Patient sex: F
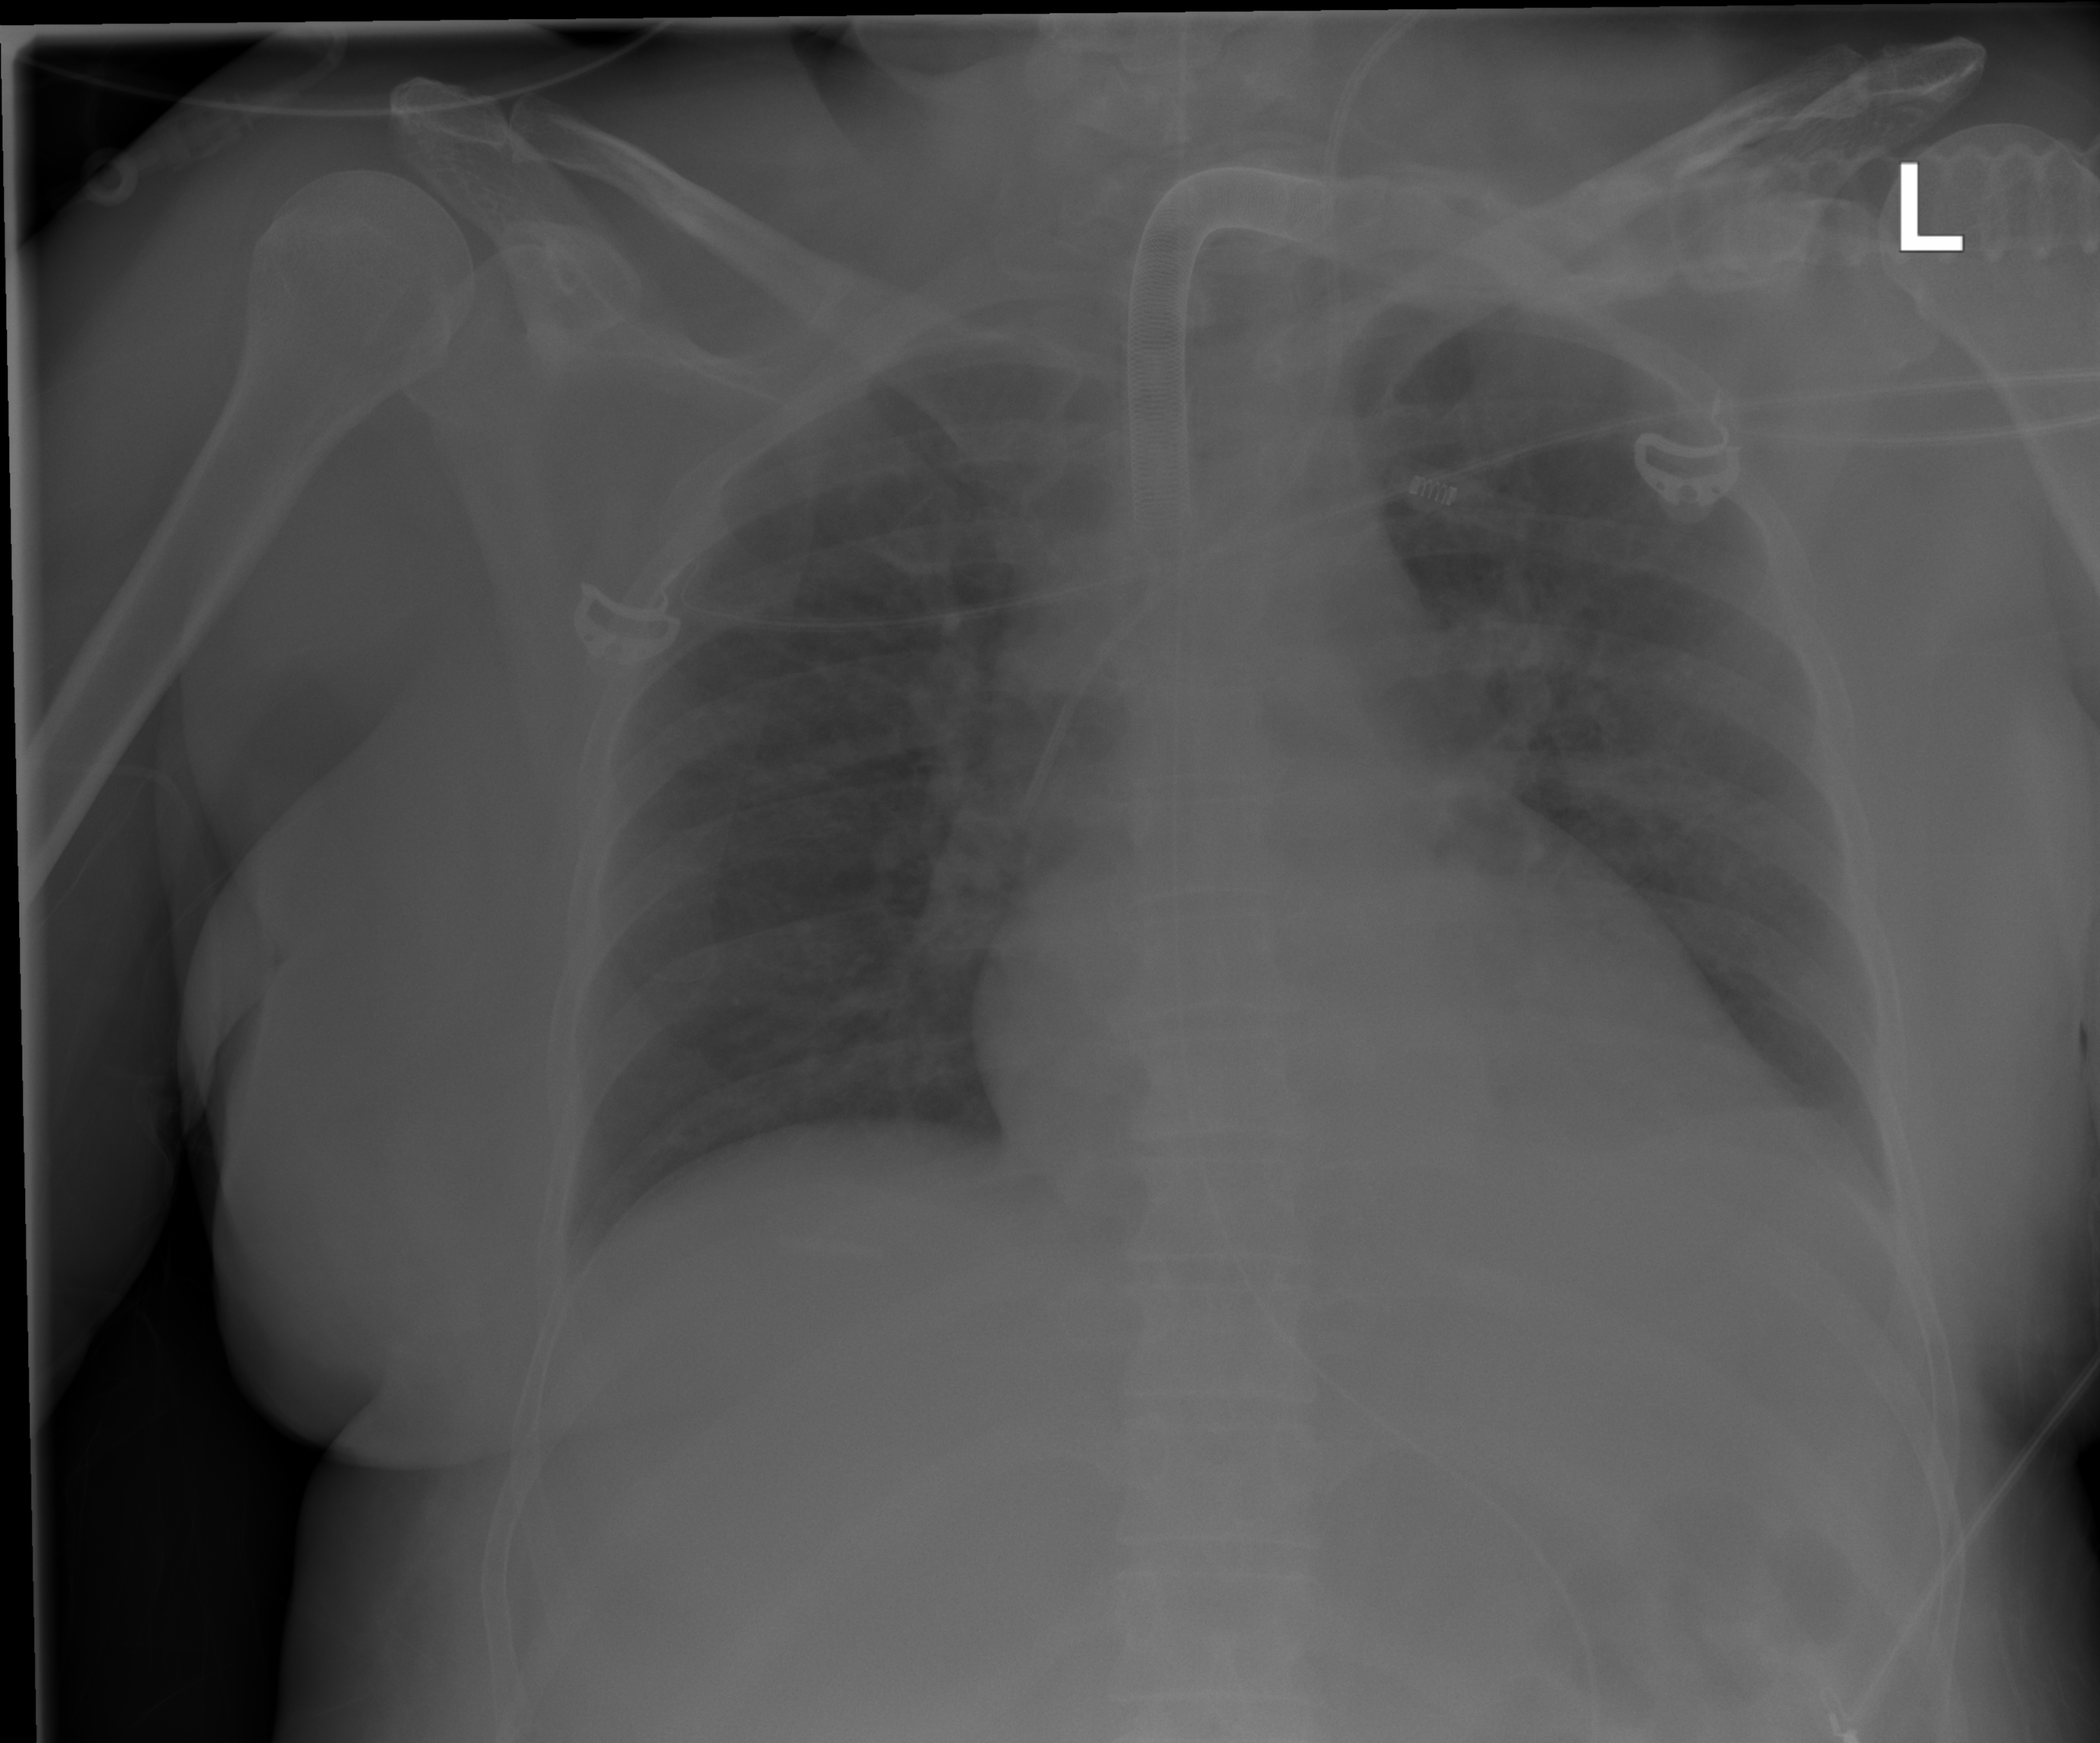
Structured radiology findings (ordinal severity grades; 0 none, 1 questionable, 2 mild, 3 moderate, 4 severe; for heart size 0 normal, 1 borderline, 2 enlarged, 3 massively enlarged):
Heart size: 2
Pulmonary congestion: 0
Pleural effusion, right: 0
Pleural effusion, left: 0
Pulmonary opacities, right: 0
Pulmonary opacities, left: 0
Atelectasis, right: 0
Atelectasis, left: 2